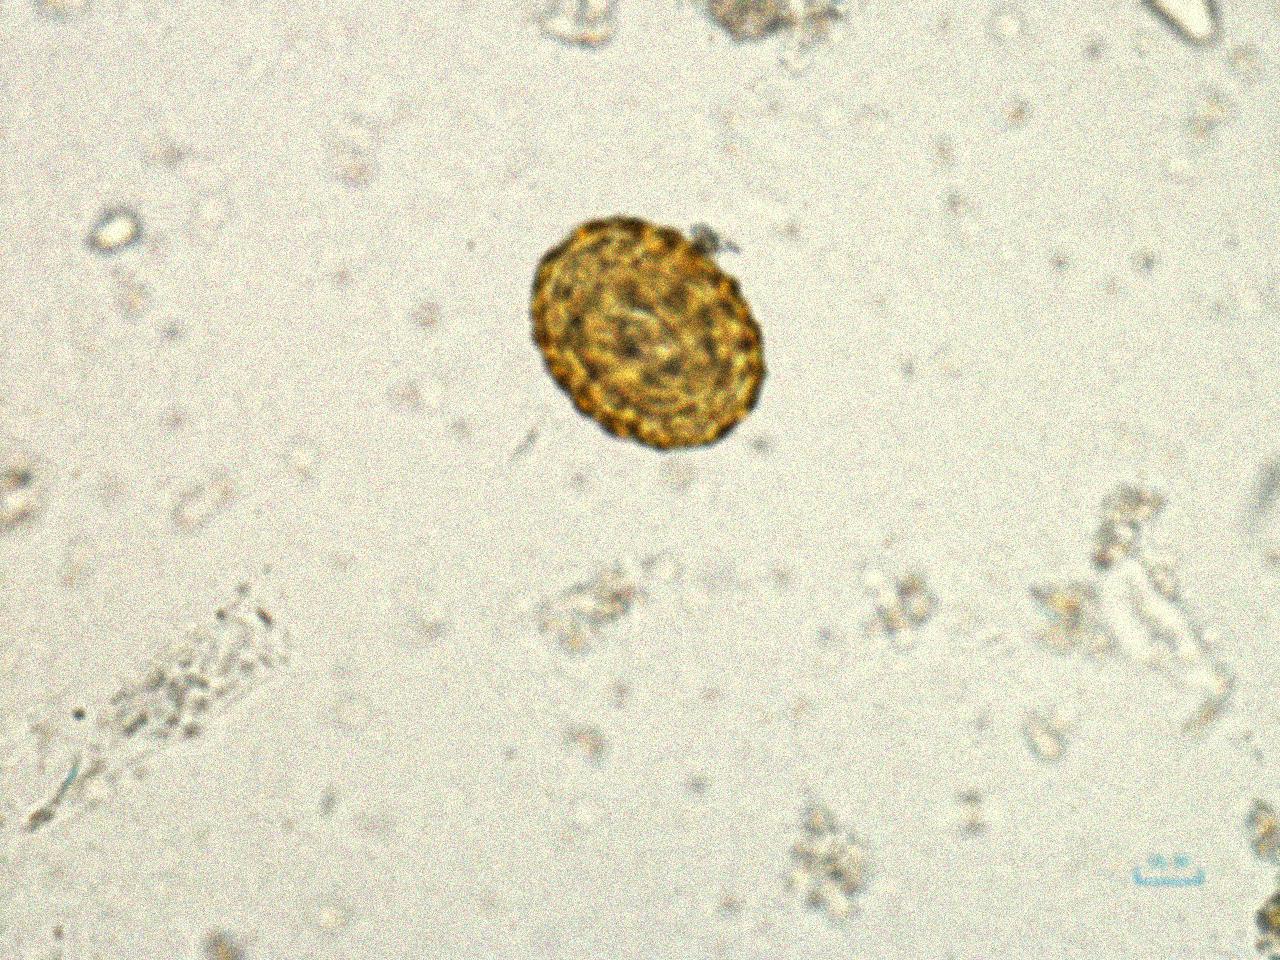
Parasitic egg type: Ascaris lumbricoides